Смесь газов, состоящую из $m_1 =100~г$ азота и неизвестного количества кислорода, подвергают изотермическому сжатию при температуре $T=77.4~К$. График зависимости давления смеси газов от ее объема (в условных единицах) приведен на рисунке.
Определите массу кислорода.
Рассчитайте давление насыщенных паров кислорода при этой температуре.
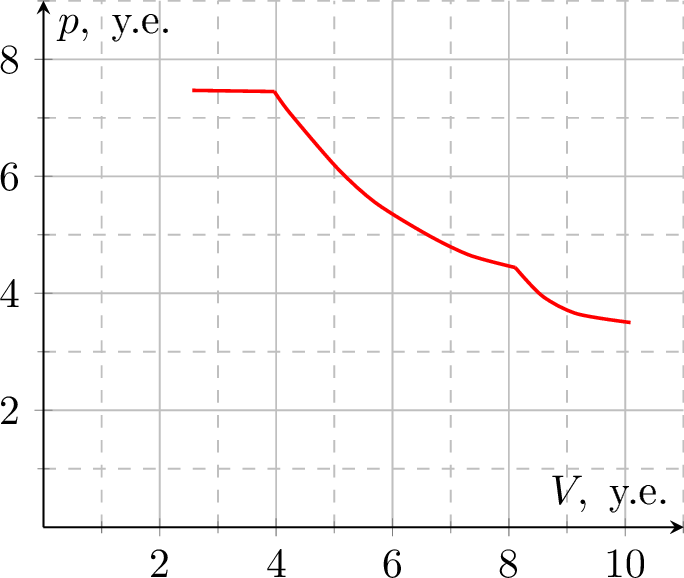
Темы:
T, Термодинамика, Всероссийские, Фазовый переход, Изопроцессы, Насыщенный пар